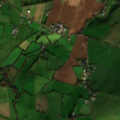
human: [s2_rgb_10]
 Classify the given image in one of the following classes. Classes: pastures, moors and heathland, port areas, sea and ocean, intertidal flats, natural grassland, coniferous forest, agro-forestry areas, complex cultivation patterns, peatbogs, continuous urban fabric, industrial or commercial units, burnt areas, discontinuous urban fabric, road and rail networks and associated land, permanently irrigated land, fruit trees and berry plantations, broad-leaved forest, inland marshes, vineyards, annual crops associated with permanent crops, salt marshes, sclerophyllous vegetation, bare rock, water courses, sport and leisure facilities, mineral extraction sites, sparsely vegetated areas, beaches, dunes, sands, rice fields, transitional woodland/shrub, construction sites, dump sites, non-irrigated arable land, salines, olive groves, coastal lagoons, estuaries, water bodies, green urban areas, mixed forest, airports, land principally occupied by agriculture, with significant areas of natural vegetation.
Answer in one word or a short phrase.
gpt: non-irrigated arable land, pastures